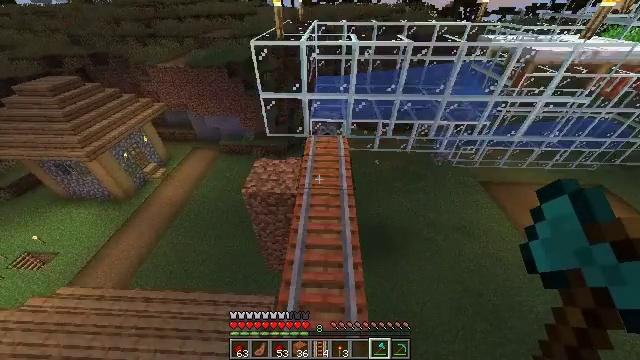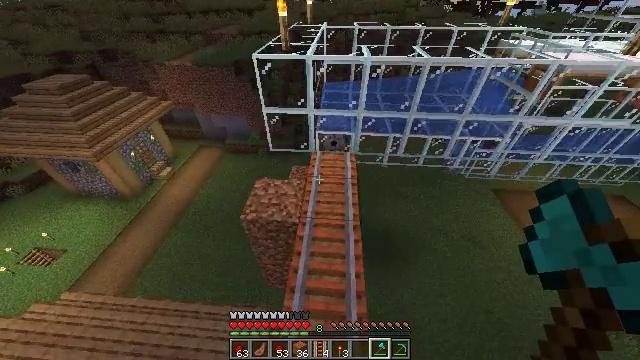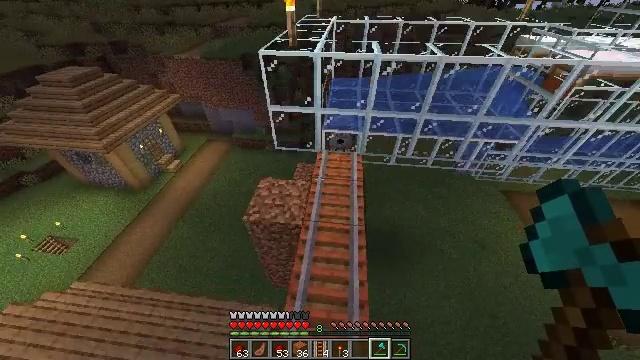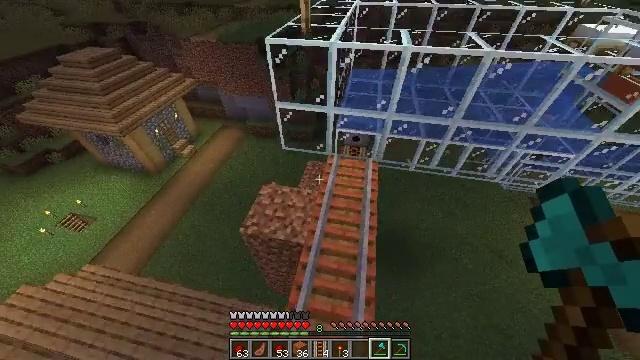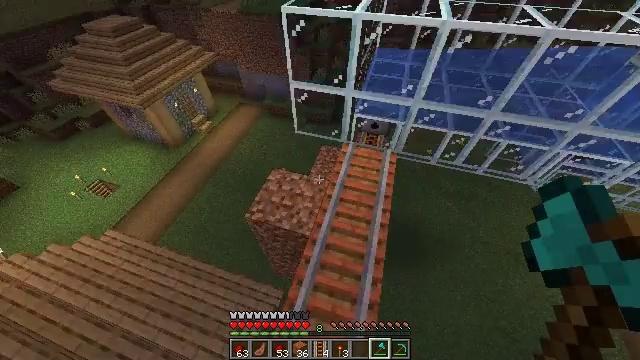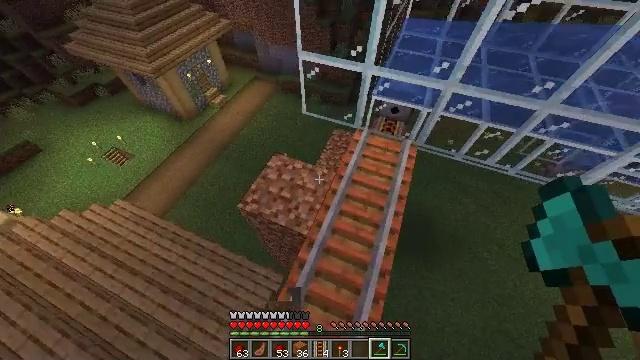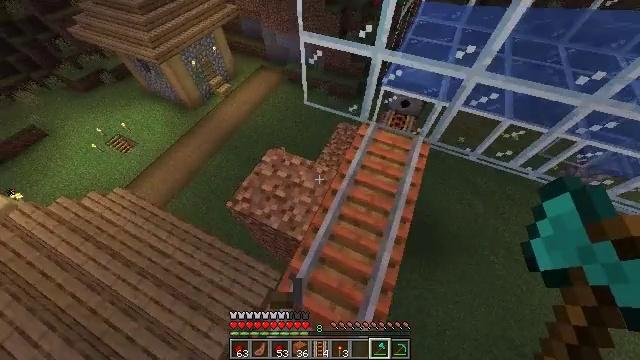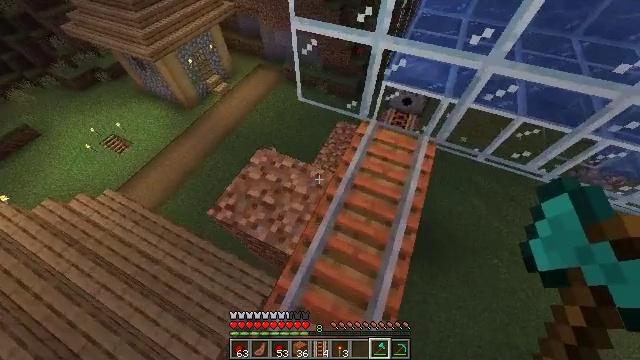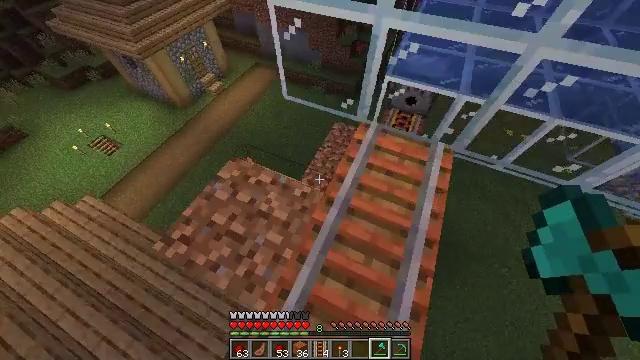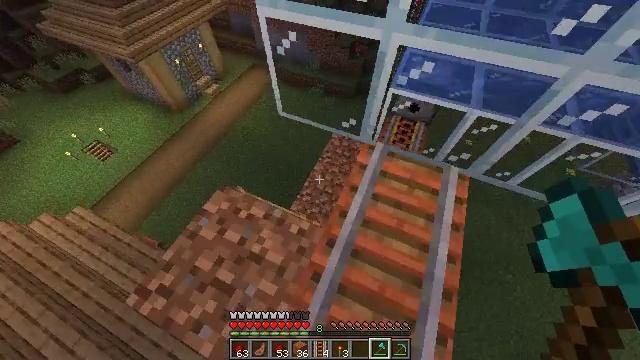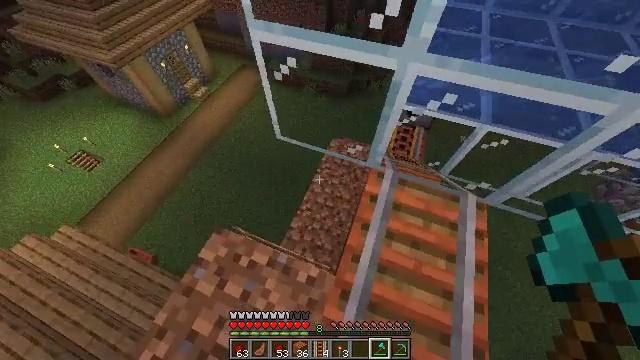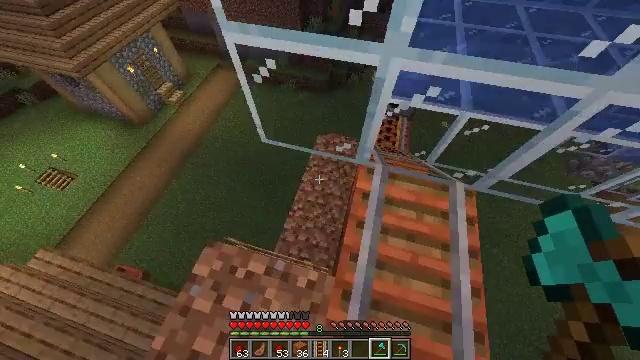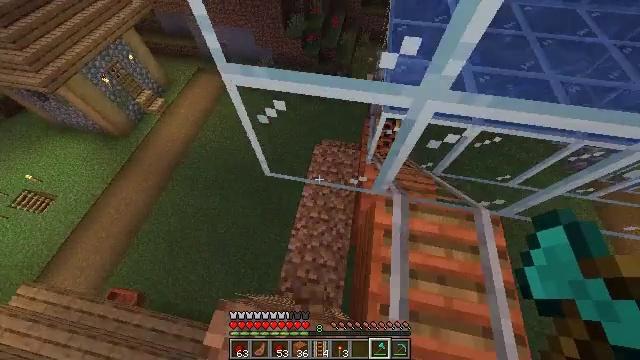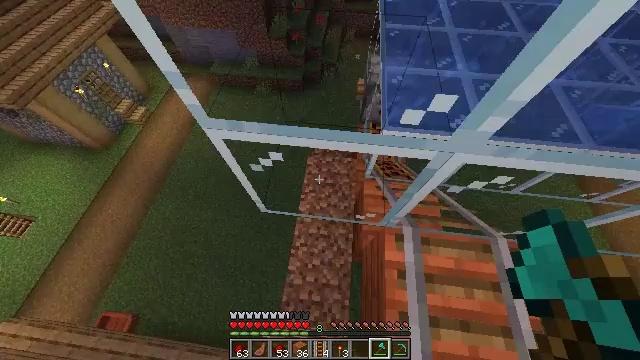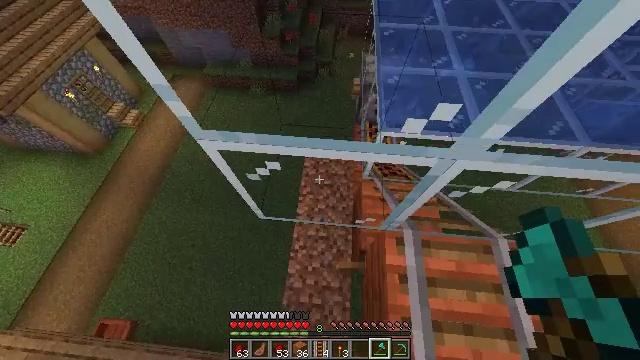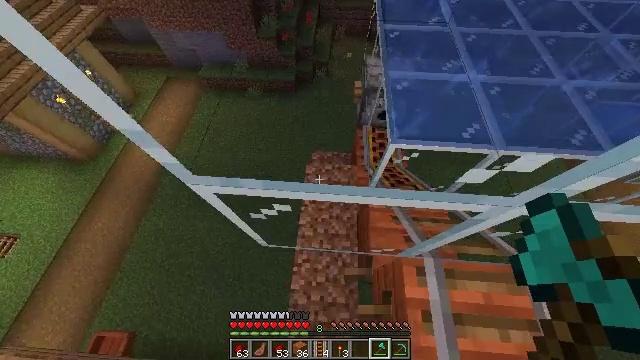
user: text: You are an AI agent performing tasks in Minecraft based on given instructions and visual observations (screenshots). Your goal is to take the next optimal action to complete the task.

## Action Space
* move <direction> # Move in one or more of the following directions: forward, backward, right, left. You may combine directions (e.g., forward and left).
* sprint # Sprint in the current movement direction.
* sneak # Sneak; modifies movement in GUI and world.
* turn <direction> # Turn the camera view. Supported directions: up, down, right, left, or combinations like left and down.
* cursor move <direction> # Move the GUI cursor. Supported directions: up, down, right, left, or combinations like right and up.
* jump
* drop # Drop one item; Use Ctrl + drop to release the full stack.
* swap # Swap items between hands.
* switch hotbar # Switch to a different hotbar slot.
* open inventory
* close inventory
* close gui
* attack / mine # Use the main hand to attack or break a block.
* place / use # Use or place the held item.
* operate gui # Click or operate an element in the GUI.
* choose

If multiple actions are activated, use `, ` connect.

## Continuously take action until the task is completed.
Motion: motion action
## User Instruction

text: Attack the villager.
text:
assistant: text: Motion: move forward, turn left and down
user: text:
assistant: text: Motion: move forward, turn left and down
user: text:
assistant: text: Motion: move forward, turn left and down
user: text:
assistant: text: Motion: move forward, turn left and down
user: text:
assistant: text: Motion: move forward, turn left and down
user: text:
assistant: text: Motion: move forward, turn left and down
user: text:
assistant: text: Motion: move forward
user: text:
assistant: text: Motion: move forward
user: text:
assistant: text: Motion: move forward and move left
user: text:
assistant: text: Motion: move forward and move left, turn right
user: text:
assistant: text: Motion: move forward and move left, turn right and down
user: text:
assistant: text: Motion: move forward, turn right
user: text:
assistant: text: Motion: move forward, turn right
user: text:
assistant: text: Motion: move forward, turn right
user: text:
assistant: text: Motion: move forward, turn right
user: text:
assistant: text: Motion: move forward, turn right
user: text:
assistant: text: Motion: move forward, turn right
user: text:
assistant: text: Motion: no_op
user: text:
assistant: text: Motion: no_op
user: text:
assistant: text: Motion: no_op
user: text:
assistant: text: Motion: no_op
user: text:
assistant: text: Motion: no_op
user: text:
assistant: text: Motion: no_op
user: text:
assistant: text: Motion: no_op
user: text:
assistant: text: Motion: no_op
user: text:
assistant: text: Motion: turn right
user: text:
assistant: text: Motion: no_op
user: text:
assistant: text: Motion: no_op
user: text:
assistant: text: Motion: no_op
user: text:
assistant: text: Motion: no_op